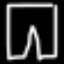
Label: pants